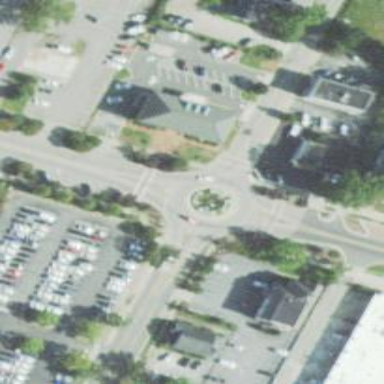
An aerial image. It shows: Roundabout at primary highway.